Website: lowes
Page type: customer-info-address
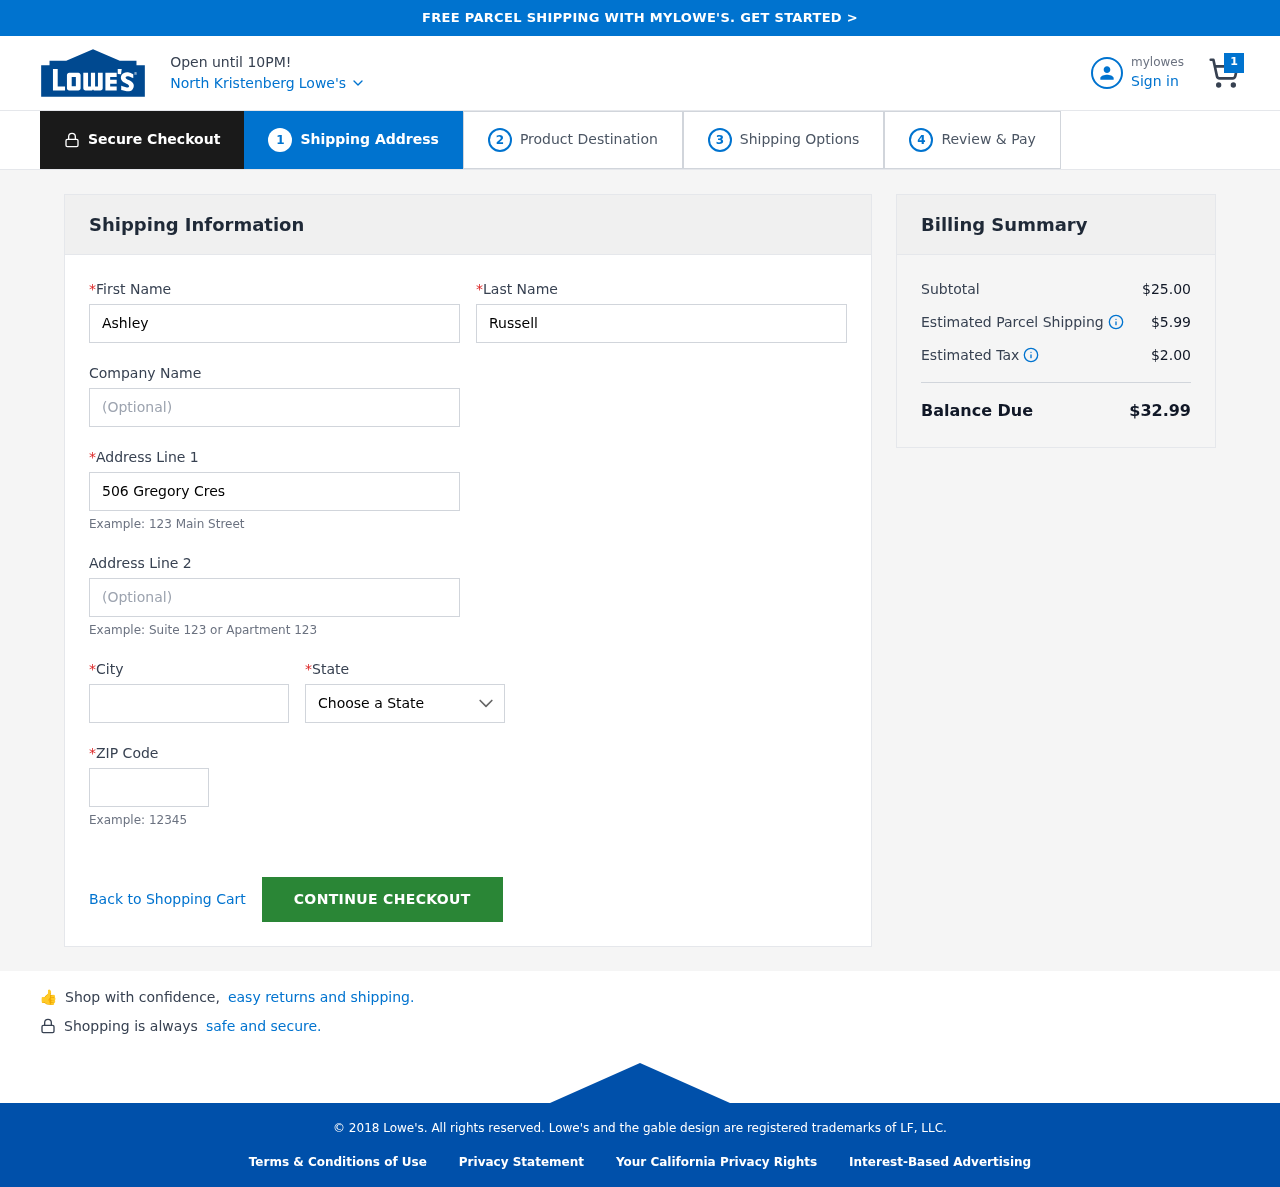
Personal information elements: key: PII_CITY
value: North Kristenberg
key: PII_FIRSTNAME
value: Ashley
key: PII_LASTNAME
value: Russell
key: PII_POSTCODE
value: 20983
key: PII_STATE
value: Hawaii
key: PII_STREET
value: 506 Gregory Crest Suite 109
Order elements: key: ORDER_NUM_ITEMS
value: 1
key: ORDER_SUBTOTAL
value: $25.00
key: ORDER_SHIPPING_COST
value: $5.99
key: ORDER_TAX
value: $2.00
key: ORDER_TOTAL
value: $32.99